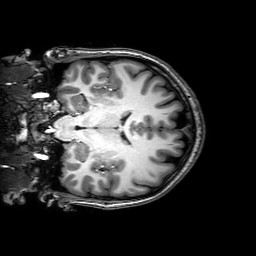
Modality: T1w
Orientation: coronal
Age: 24
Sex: female
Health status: healthy
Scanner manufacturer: philips
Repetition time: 0.008137 s
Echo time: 0.00374 s